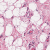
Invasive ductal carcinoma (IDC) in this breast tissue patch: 0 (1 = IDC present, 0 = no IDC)